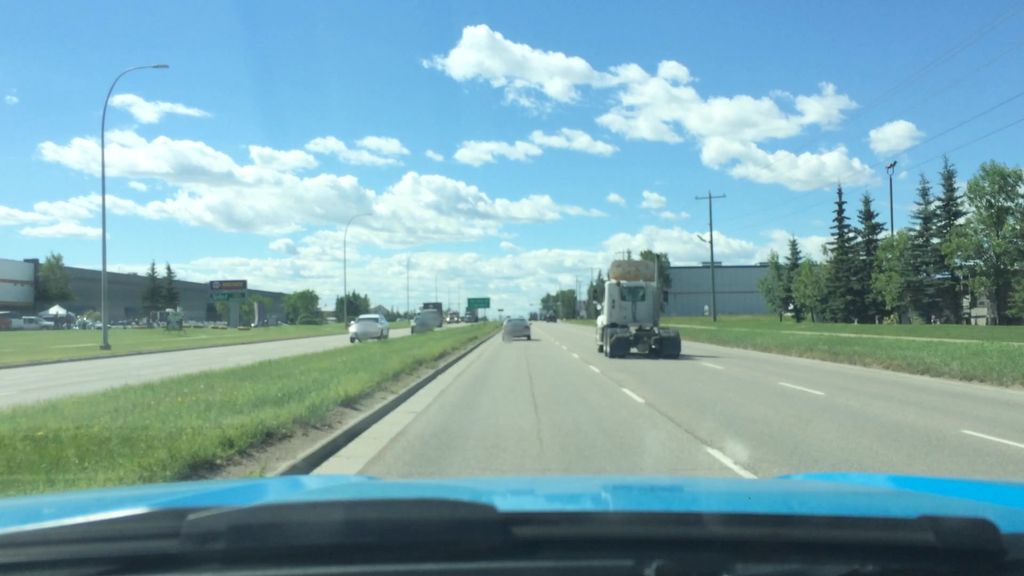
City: calgary